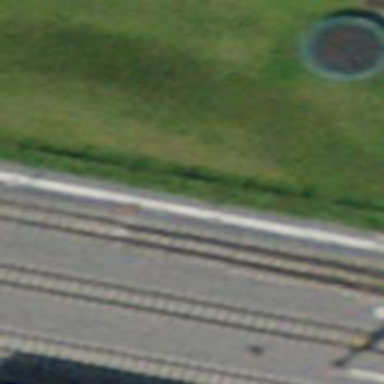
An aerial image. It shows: Narrow-gauge railway with 1 track. The tracks are electrified with contact line.